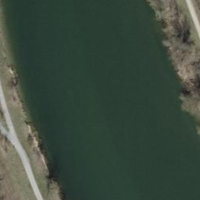
EUNIS habitat code: 15
Species observed at this site:
Alnus glutinosa
Cygnus olor
Pseudochorthippus parallelus
Iris sibirica
Roeseliana roeselii